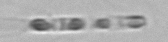
Label: Chaetoceros